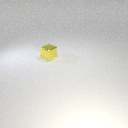
small yellow metal cube